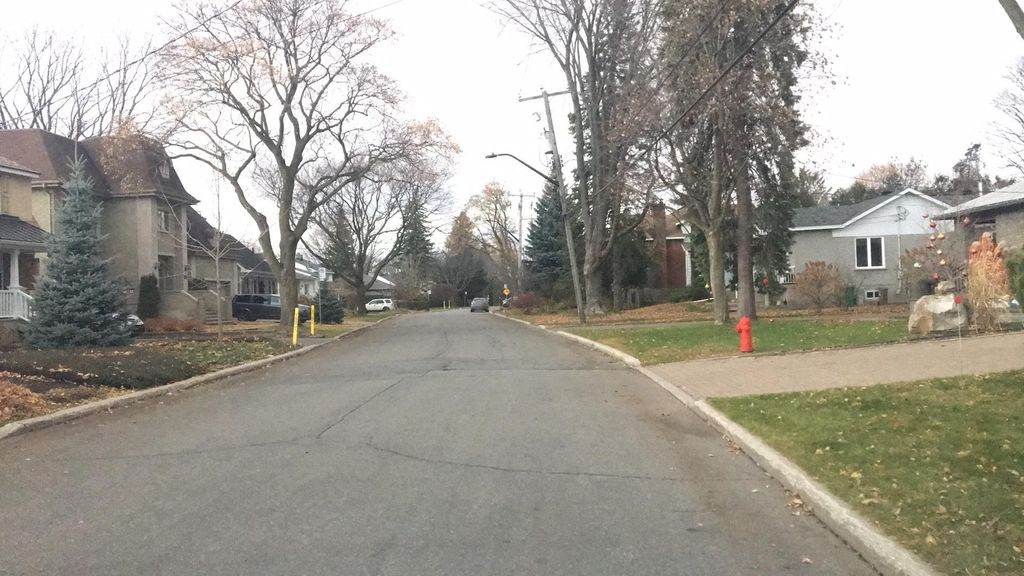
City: montreal